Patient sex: M
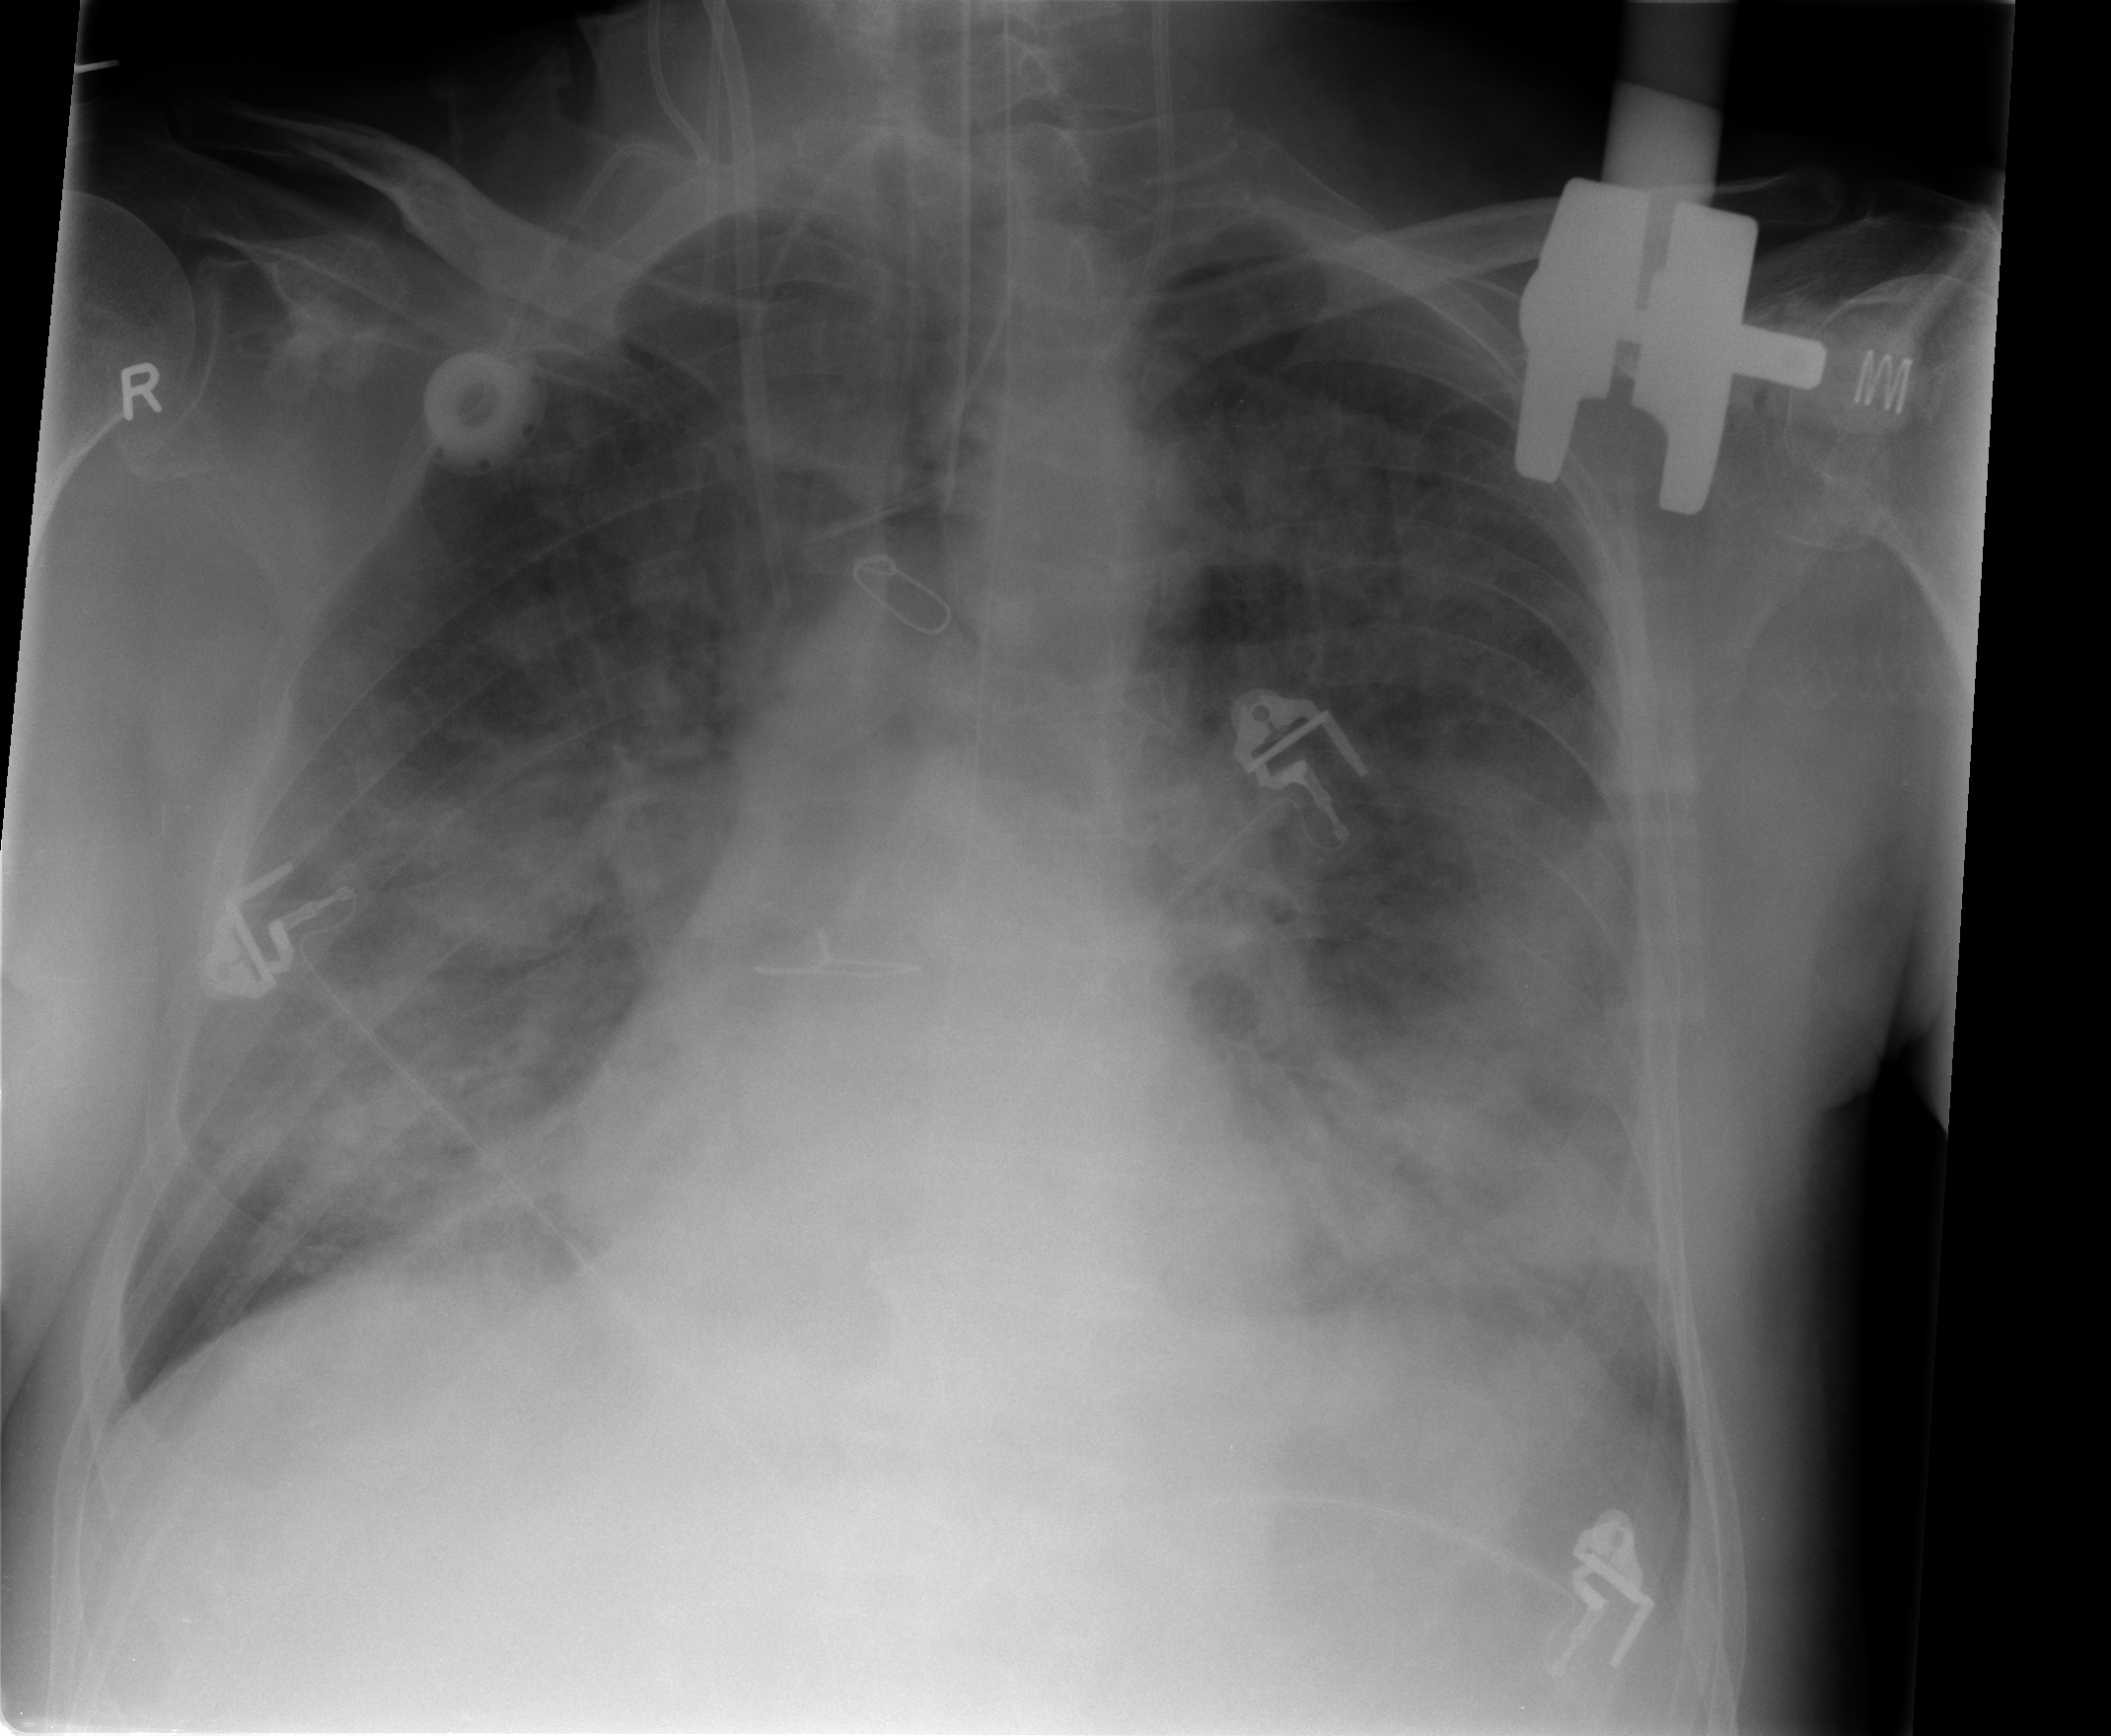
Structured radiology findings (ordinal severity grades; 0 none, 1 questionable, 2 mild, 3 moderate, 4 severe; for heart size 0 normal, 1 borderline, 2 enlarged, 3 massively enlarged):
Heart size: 0
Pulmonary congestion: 1
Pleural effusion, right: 0
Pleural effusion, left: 0
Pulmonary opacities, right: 3
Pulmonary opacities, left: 3
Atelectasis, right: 3
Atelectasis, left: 3